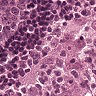
Metastatic tissue present: yes